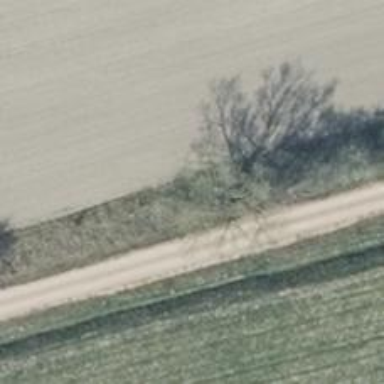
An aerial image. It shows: Row of deciduous broadleaved trees.